Interaction volume radius: 5 \u00c5
Interaction volume height: 10 \u00c5
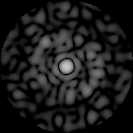
Disorder parameter: 0.8234